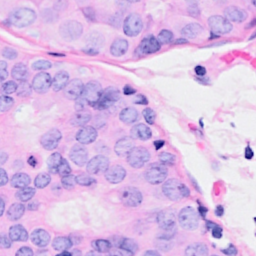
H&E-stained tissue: Breast